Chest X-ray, PA view. Patient: 57 years old, sex M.
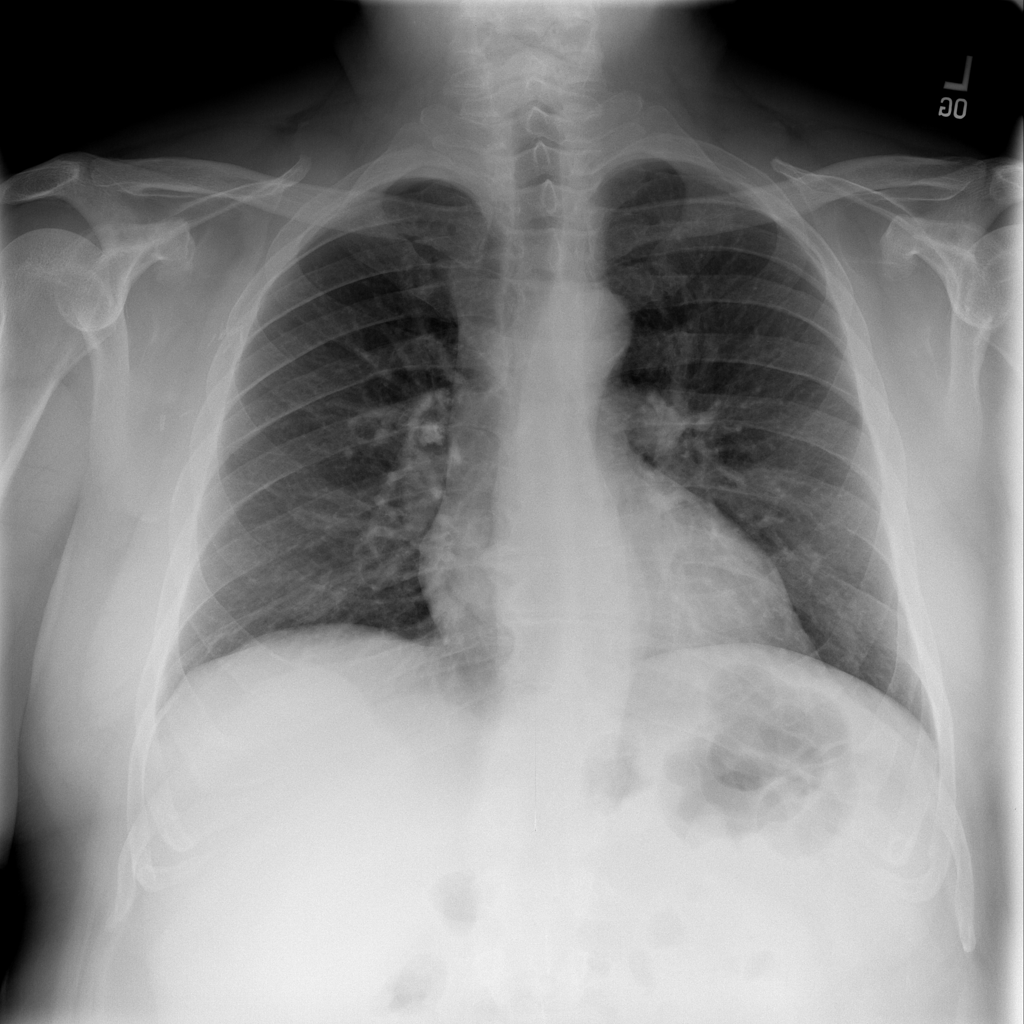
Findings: No Finding